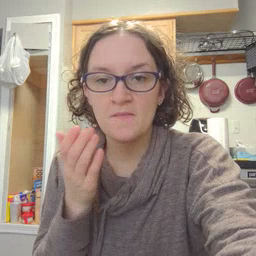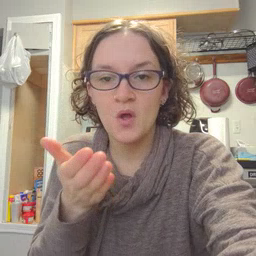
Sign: boat